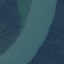
Land use / land cover: River